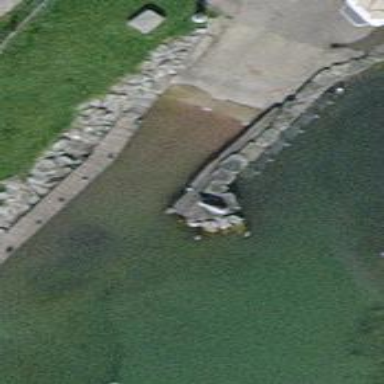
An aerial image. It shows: Slipway on leisure land.